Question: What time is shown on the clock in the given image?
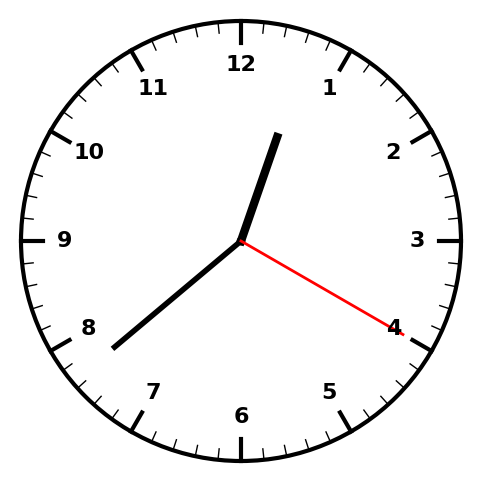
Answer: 12:38:20